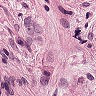
Metastatic tissue present: yes